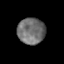
Tissue: skin
Cell type: Myeloid cells
Senescence score: 0.7634
Nuclear area (px): 703
Mean DAPI intensity: 111.972